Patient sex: M
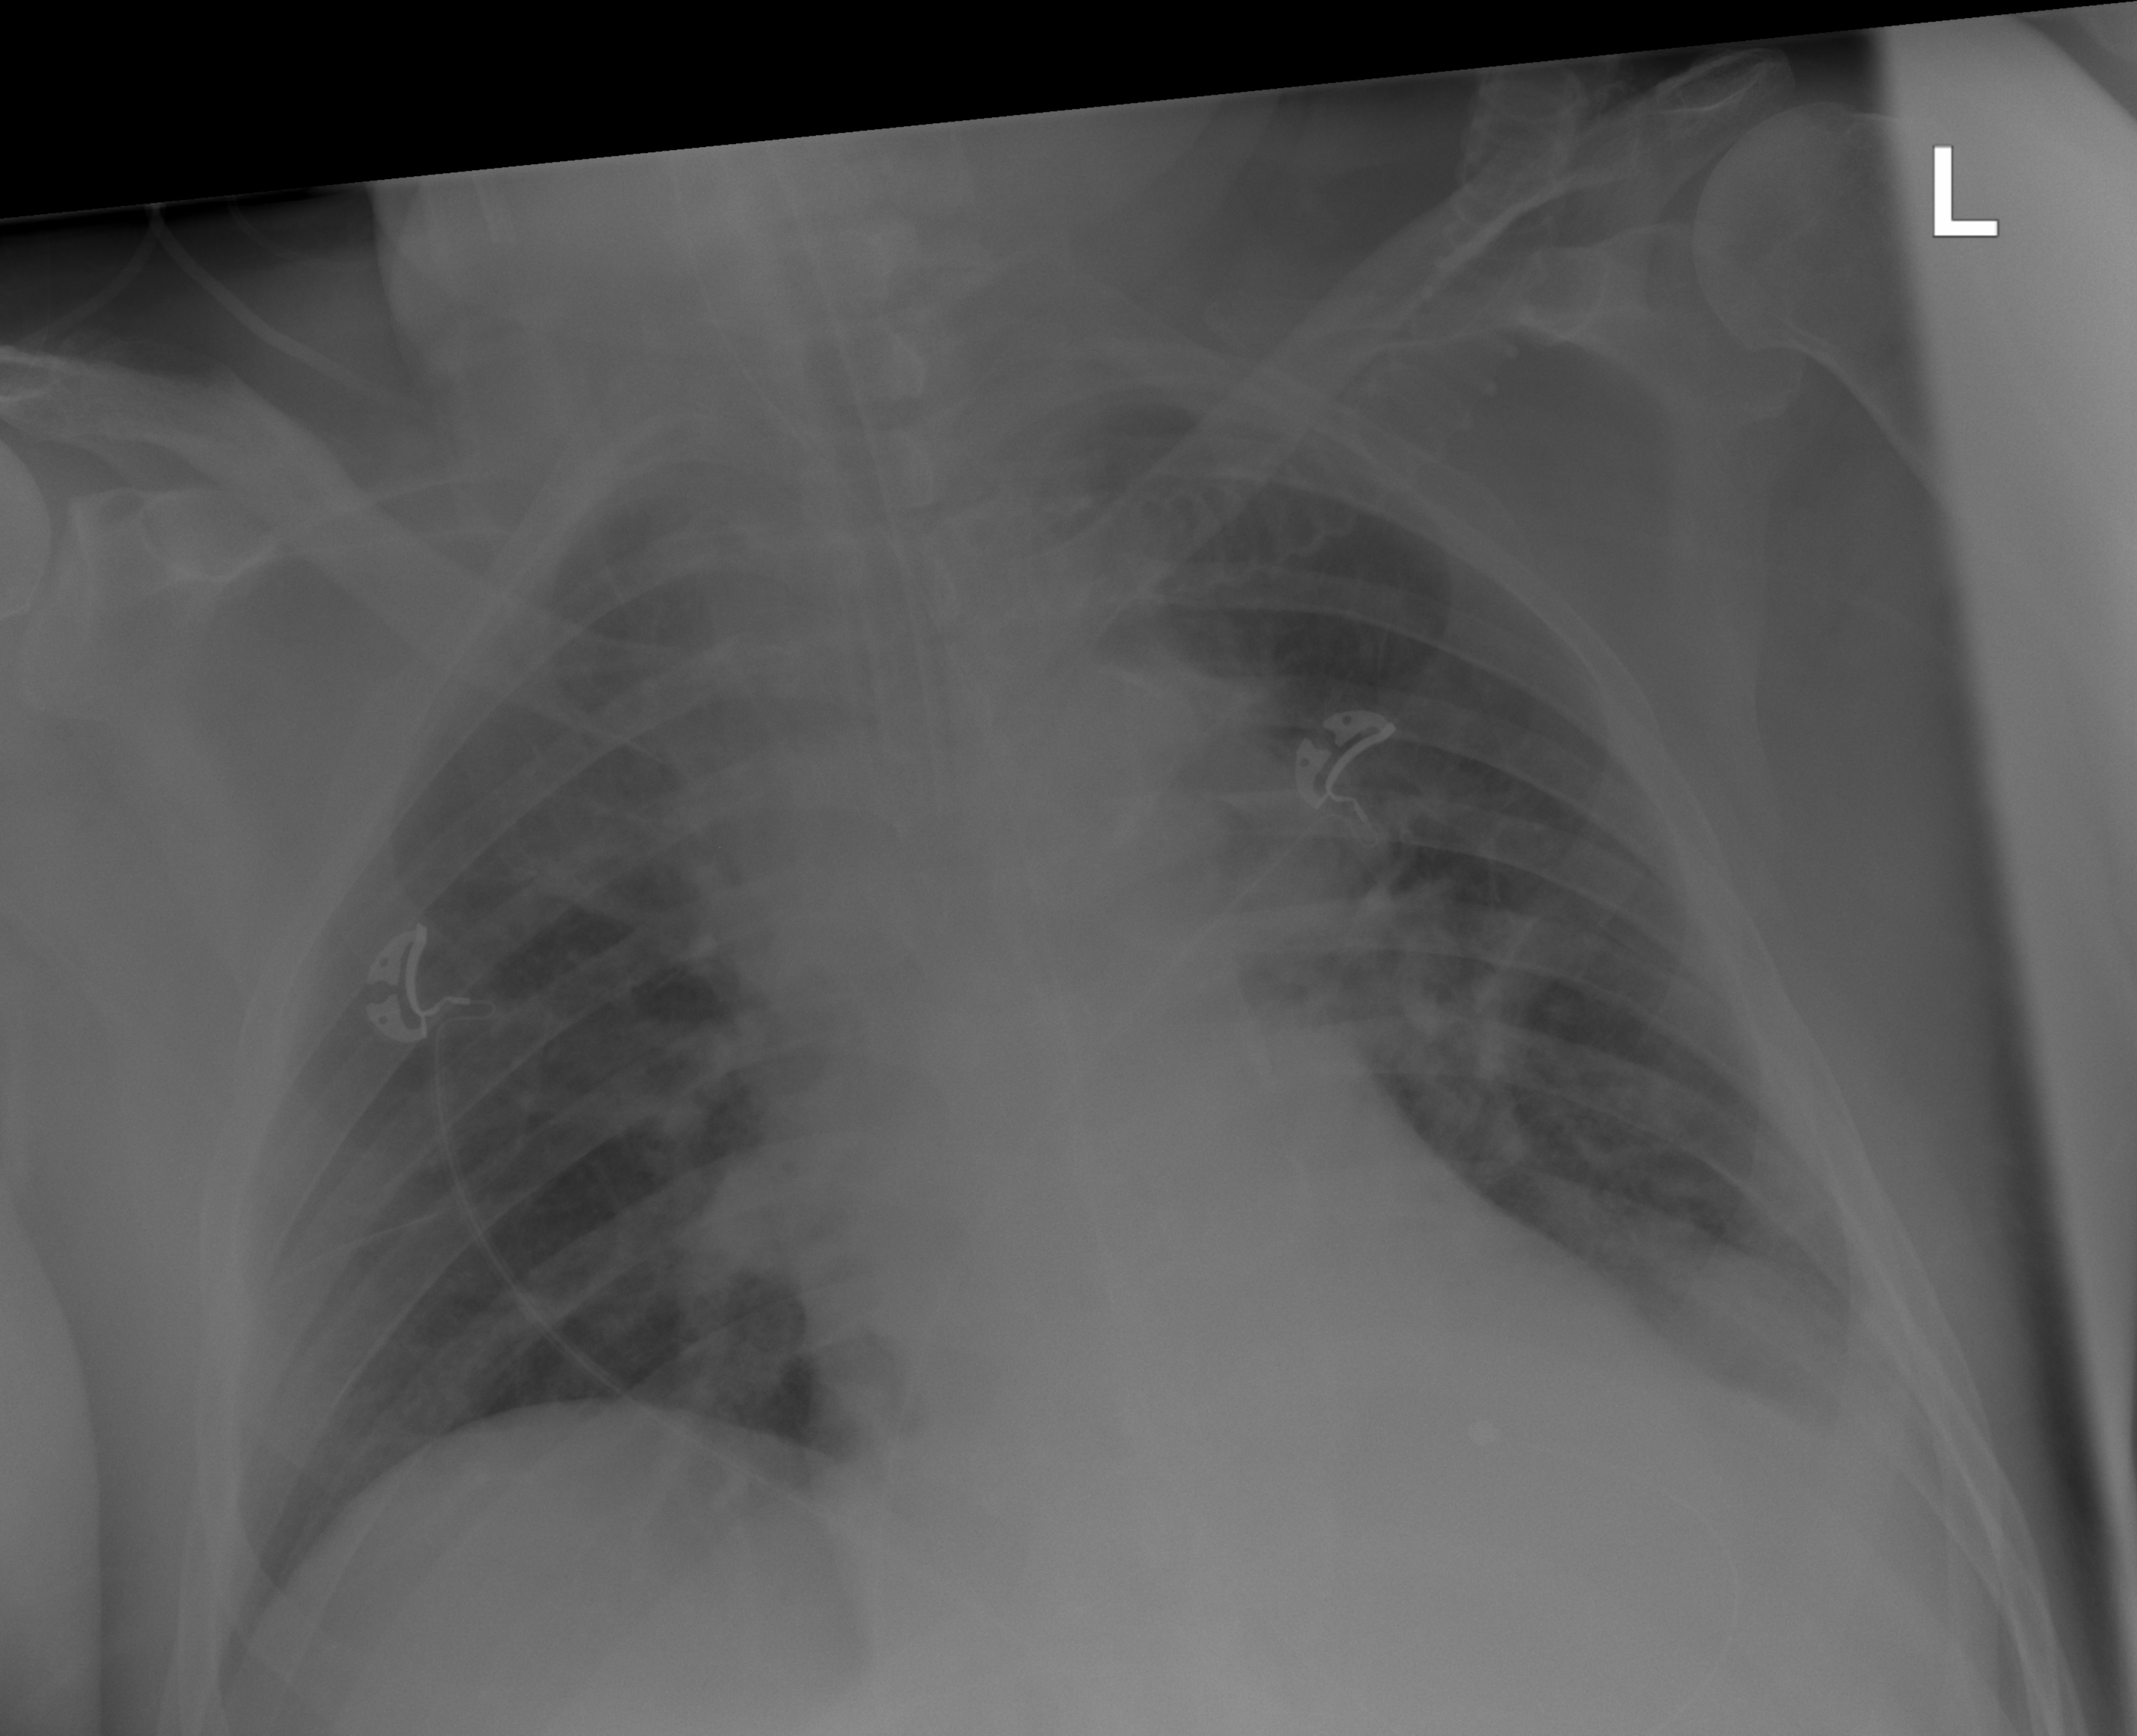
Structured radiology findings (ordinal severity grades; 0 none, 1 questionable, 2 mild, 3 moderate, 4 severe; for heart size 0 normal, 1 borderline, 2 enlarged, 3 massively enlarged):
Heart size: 0
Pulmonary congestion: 0
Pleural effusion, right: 0
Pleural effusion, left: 1
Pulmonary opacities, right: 0
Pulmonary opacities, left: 0
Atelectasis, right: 0
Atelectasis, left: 2